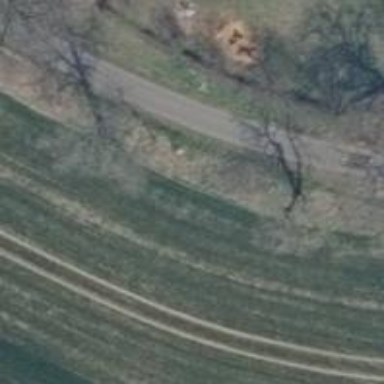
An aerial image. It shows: Row of trees in natural setting.